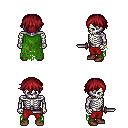
a pixel art fantasy rpg character, male body template, skeleton, green tattered cape, red pants, brunette short bangs hairstyle, bracelets, brown shoes, dagger, four views (front, back, left, right), 2x2 character sprite sheet, small pixel art, hard edges, no anti-aliasing